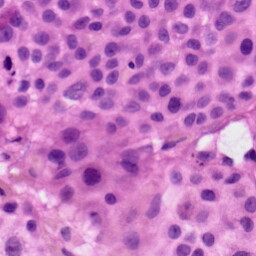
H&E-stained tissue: Skin